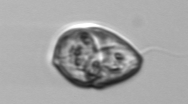
Label: Gyrodinium